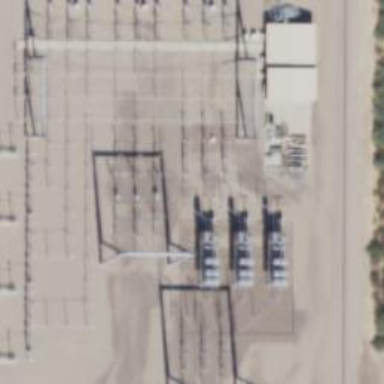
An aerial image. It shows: Switch used for power control.